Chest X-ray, PA view. Patient: 73 years old, sex F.
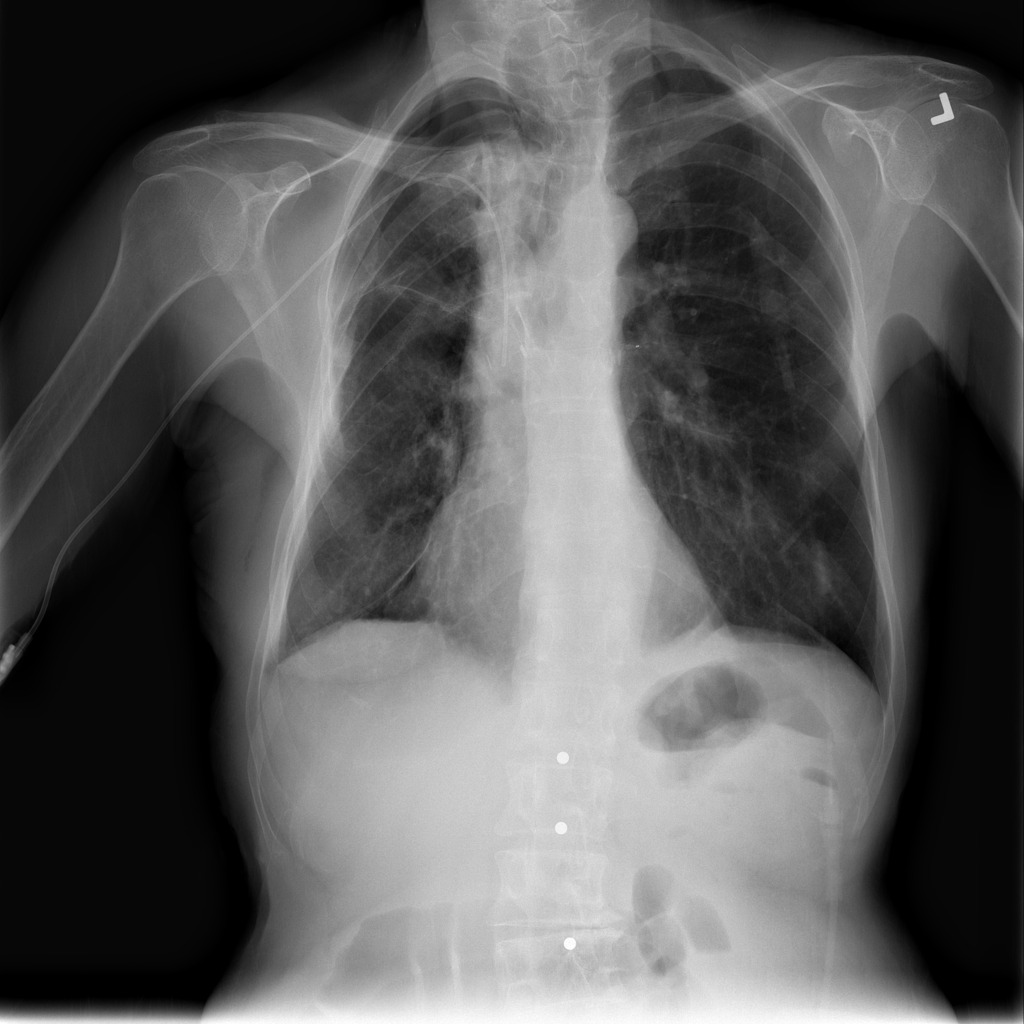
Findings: Pneumothorax